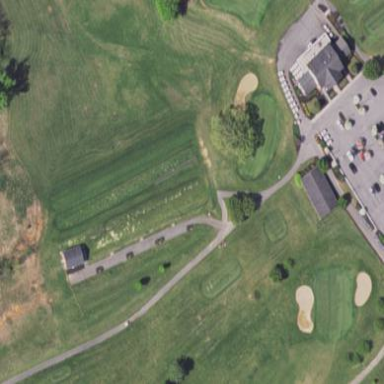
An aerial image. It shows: Green golf area with grass land use.